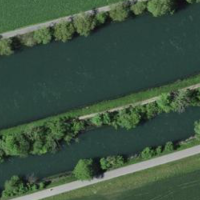
EUNIS habitat code: 15
Species observed at this site:
Lysimachia vulgaris
Cornus sanguinea